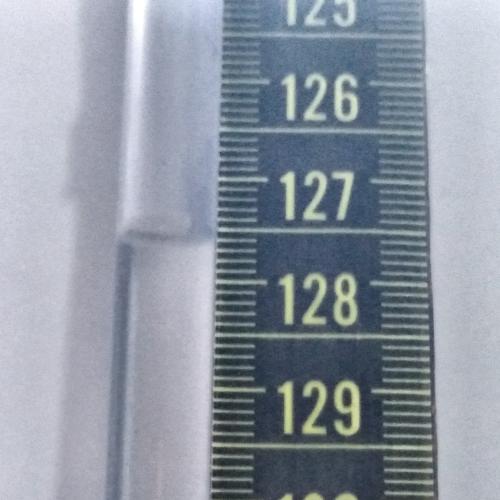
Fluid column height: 127.6 cm